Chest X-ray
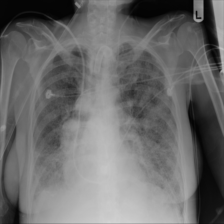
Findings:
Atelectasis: negative
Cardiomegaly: negative
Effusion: negative
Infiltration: negative
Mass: negative
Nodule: negative
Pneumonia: negative
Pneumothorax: negative
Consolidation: negative
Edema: negative
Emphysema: negative
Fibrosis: negative
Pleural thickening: negative
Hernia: negative